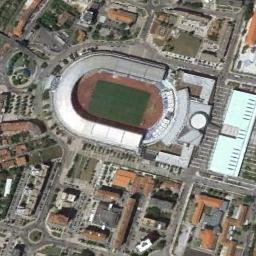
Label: stadium